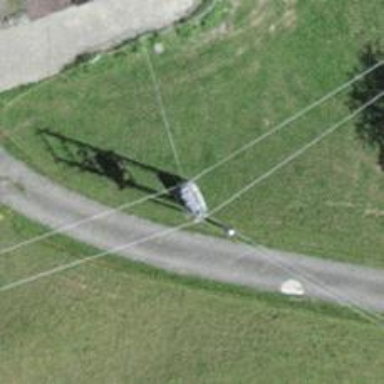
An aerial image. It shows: Minor power line.